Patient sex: M
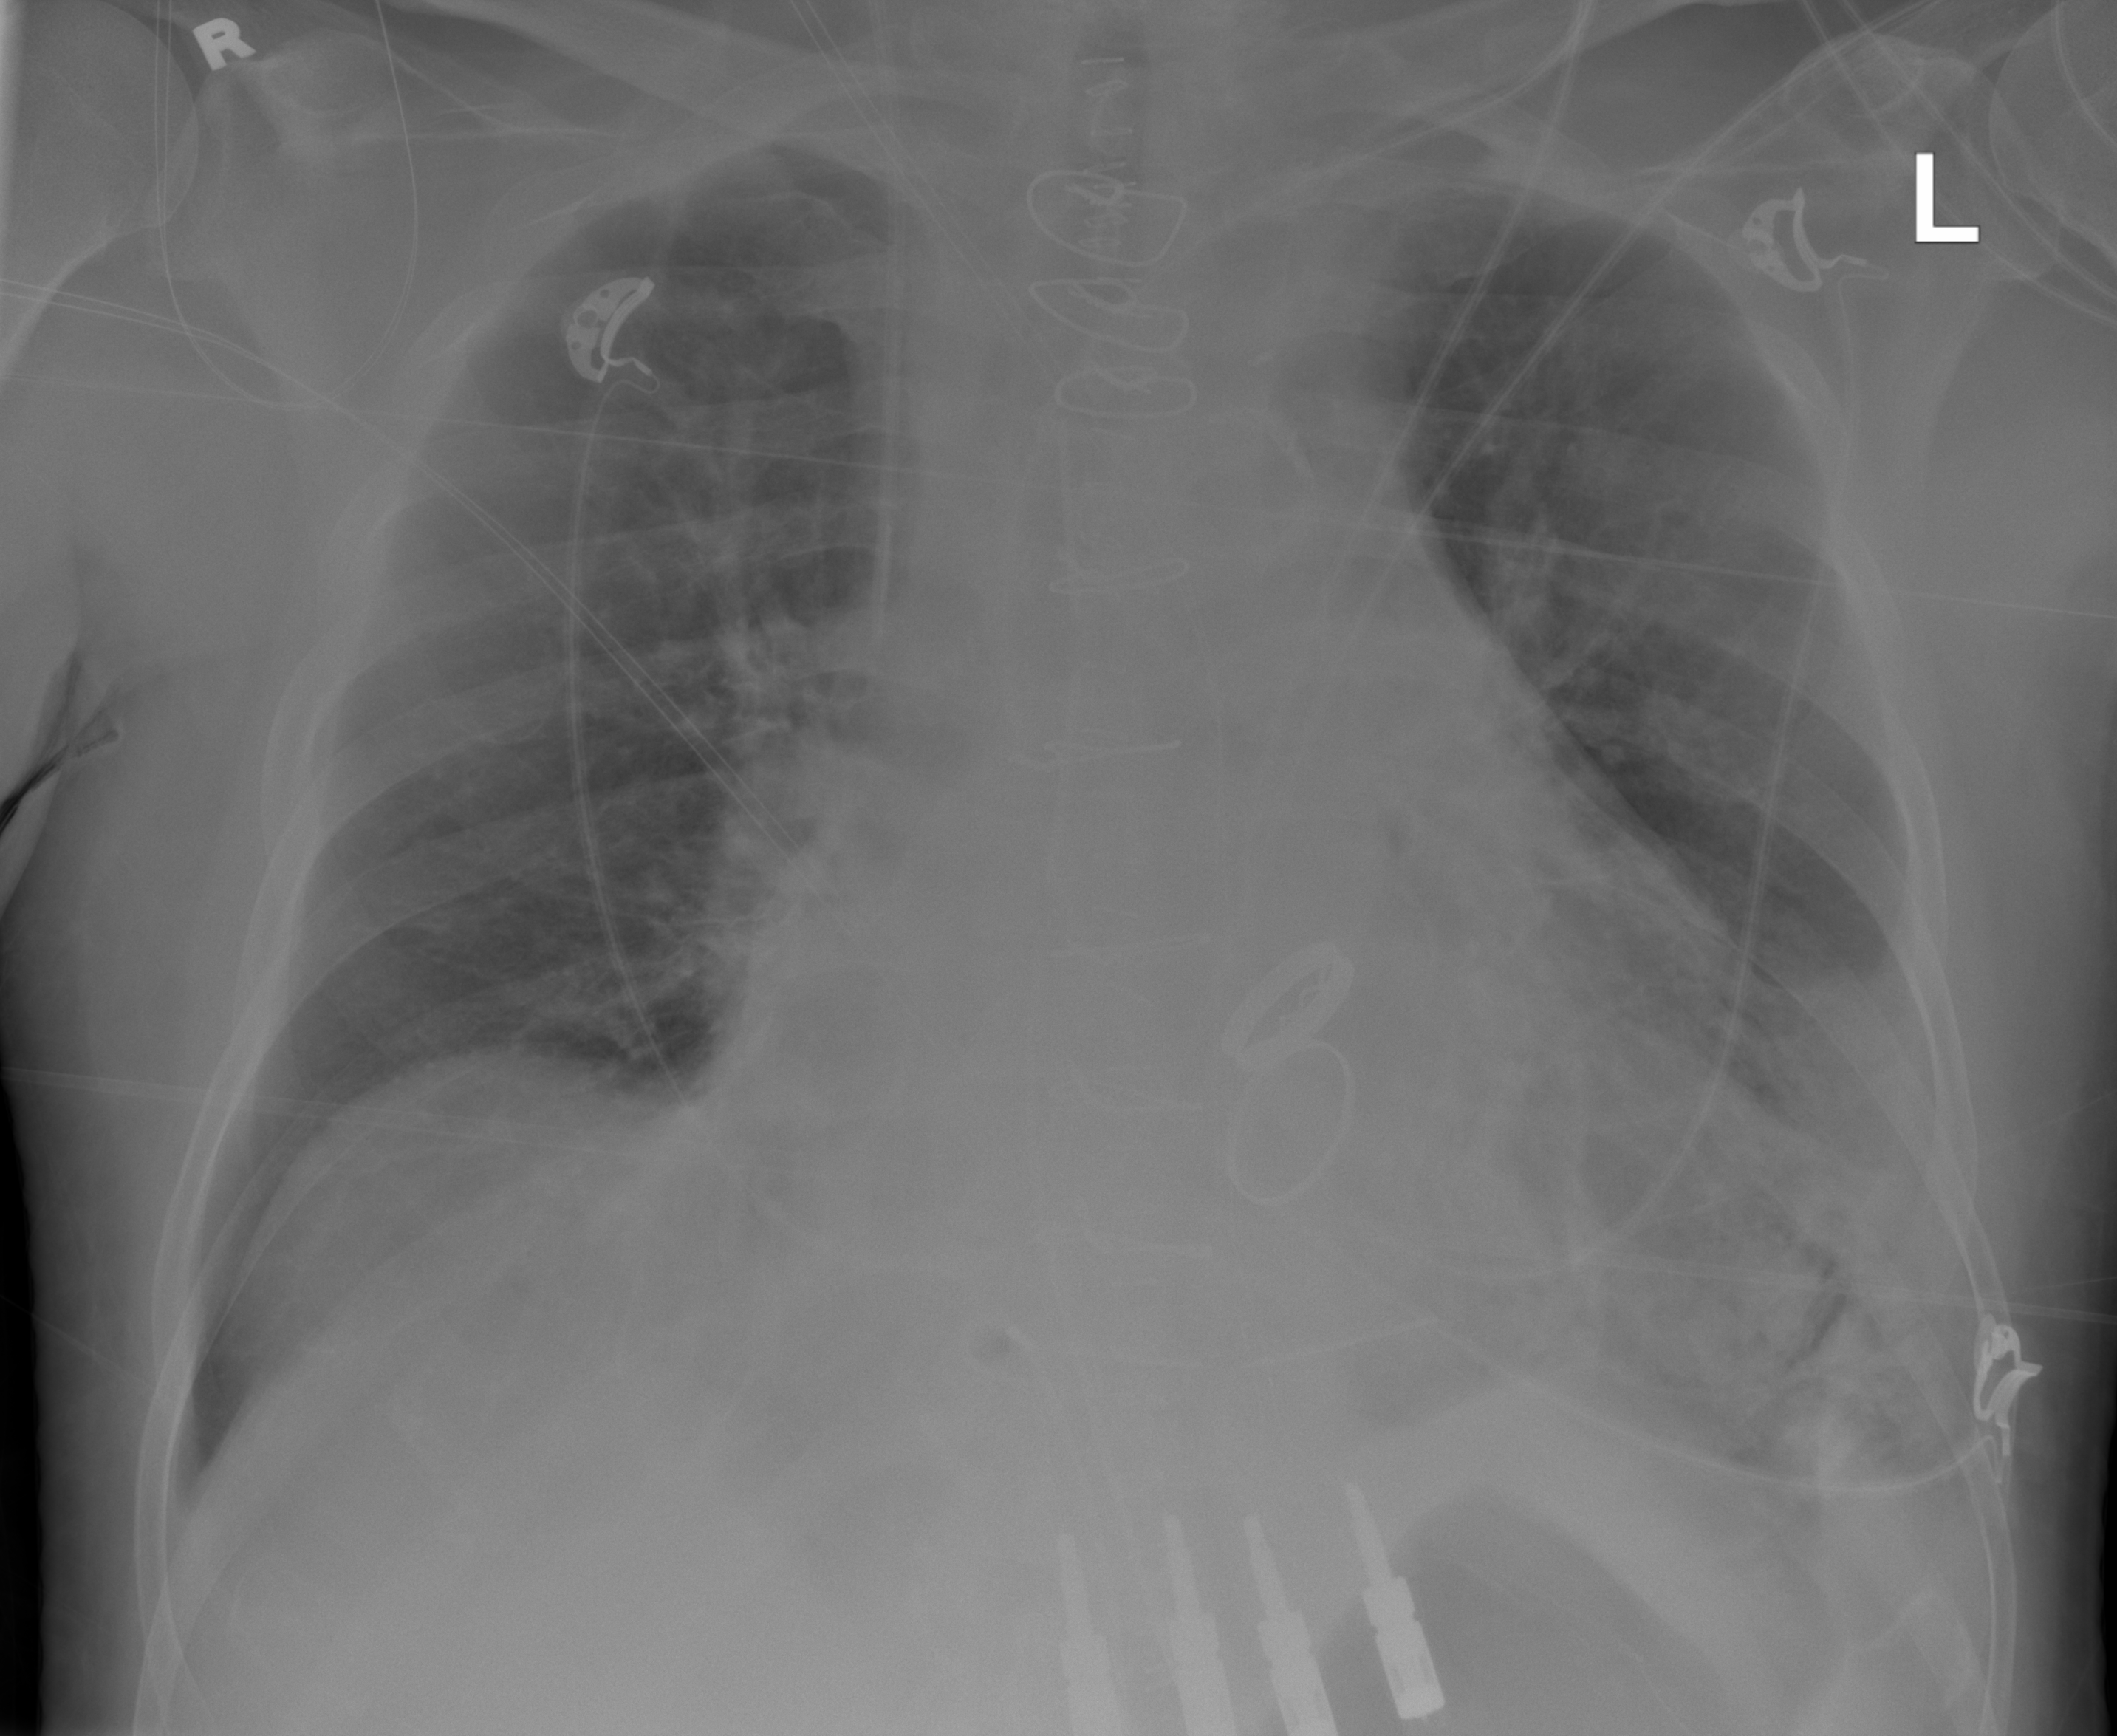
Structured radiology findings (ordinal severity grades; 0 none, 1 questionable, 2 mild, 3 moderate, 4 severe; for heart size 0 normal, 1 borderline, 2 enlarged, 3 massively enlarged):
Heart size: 2
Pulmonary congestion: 0
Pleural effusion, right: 0
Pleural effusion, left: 2
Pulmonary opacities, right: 0
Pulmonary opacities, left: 0
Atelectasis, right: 0
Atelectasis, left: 2